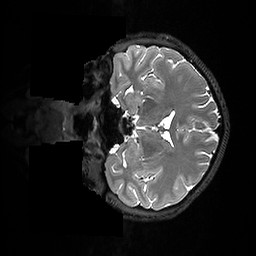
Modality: T2w
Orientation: coronal
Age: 22
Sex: female
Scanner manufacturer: ge
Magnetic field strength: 3 T
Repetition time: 3.202 s
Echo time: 0.06602 s